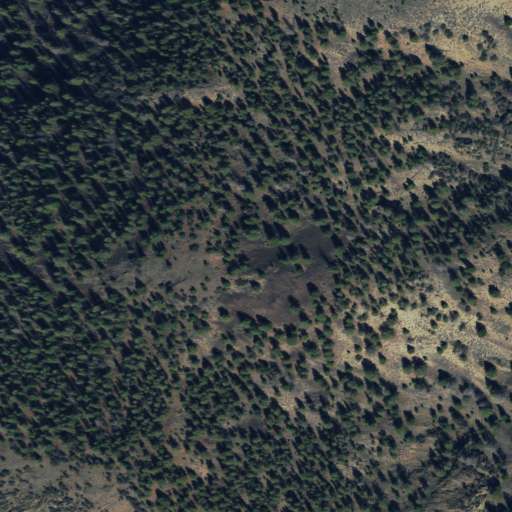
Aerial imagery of mountain in Idaho named Blue Mountain containing evergreen forest and shrub